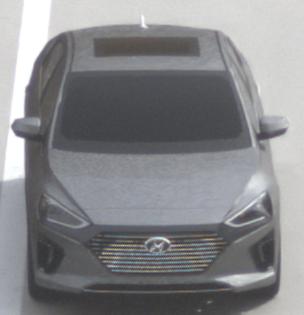
Make: Hyundai
Model: IONIQ Hybrid
Detailed model: IONIQ (AE) Hybrid
Model produced from: 2016/10
Model produced until: 2018/08
Doors: 5
Color: gray
Road condition: dry road
Daytime: morning or afternoon
Contrast: low contrast